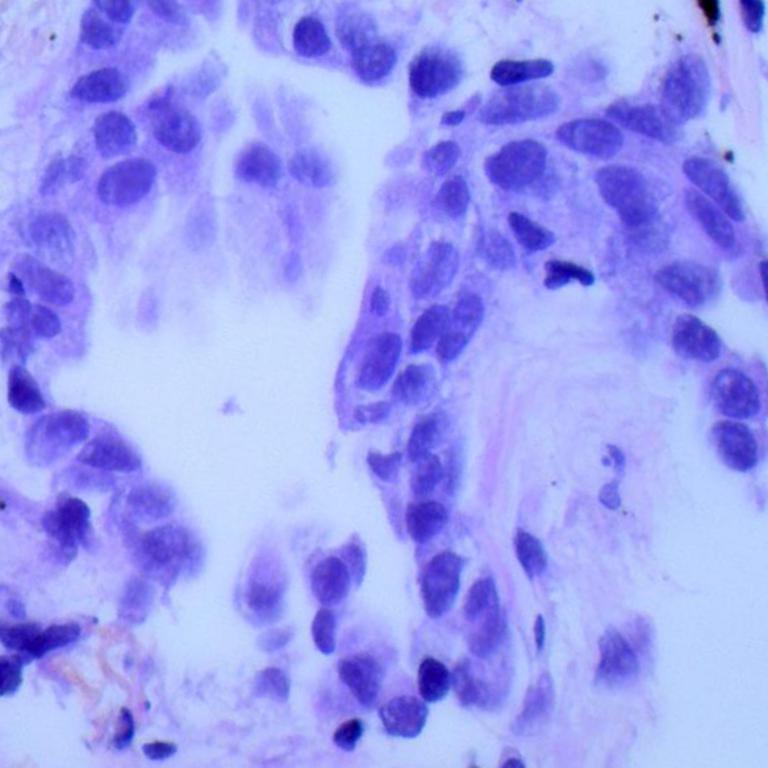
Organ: lung
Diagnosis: adenocarcinomas